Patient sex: M
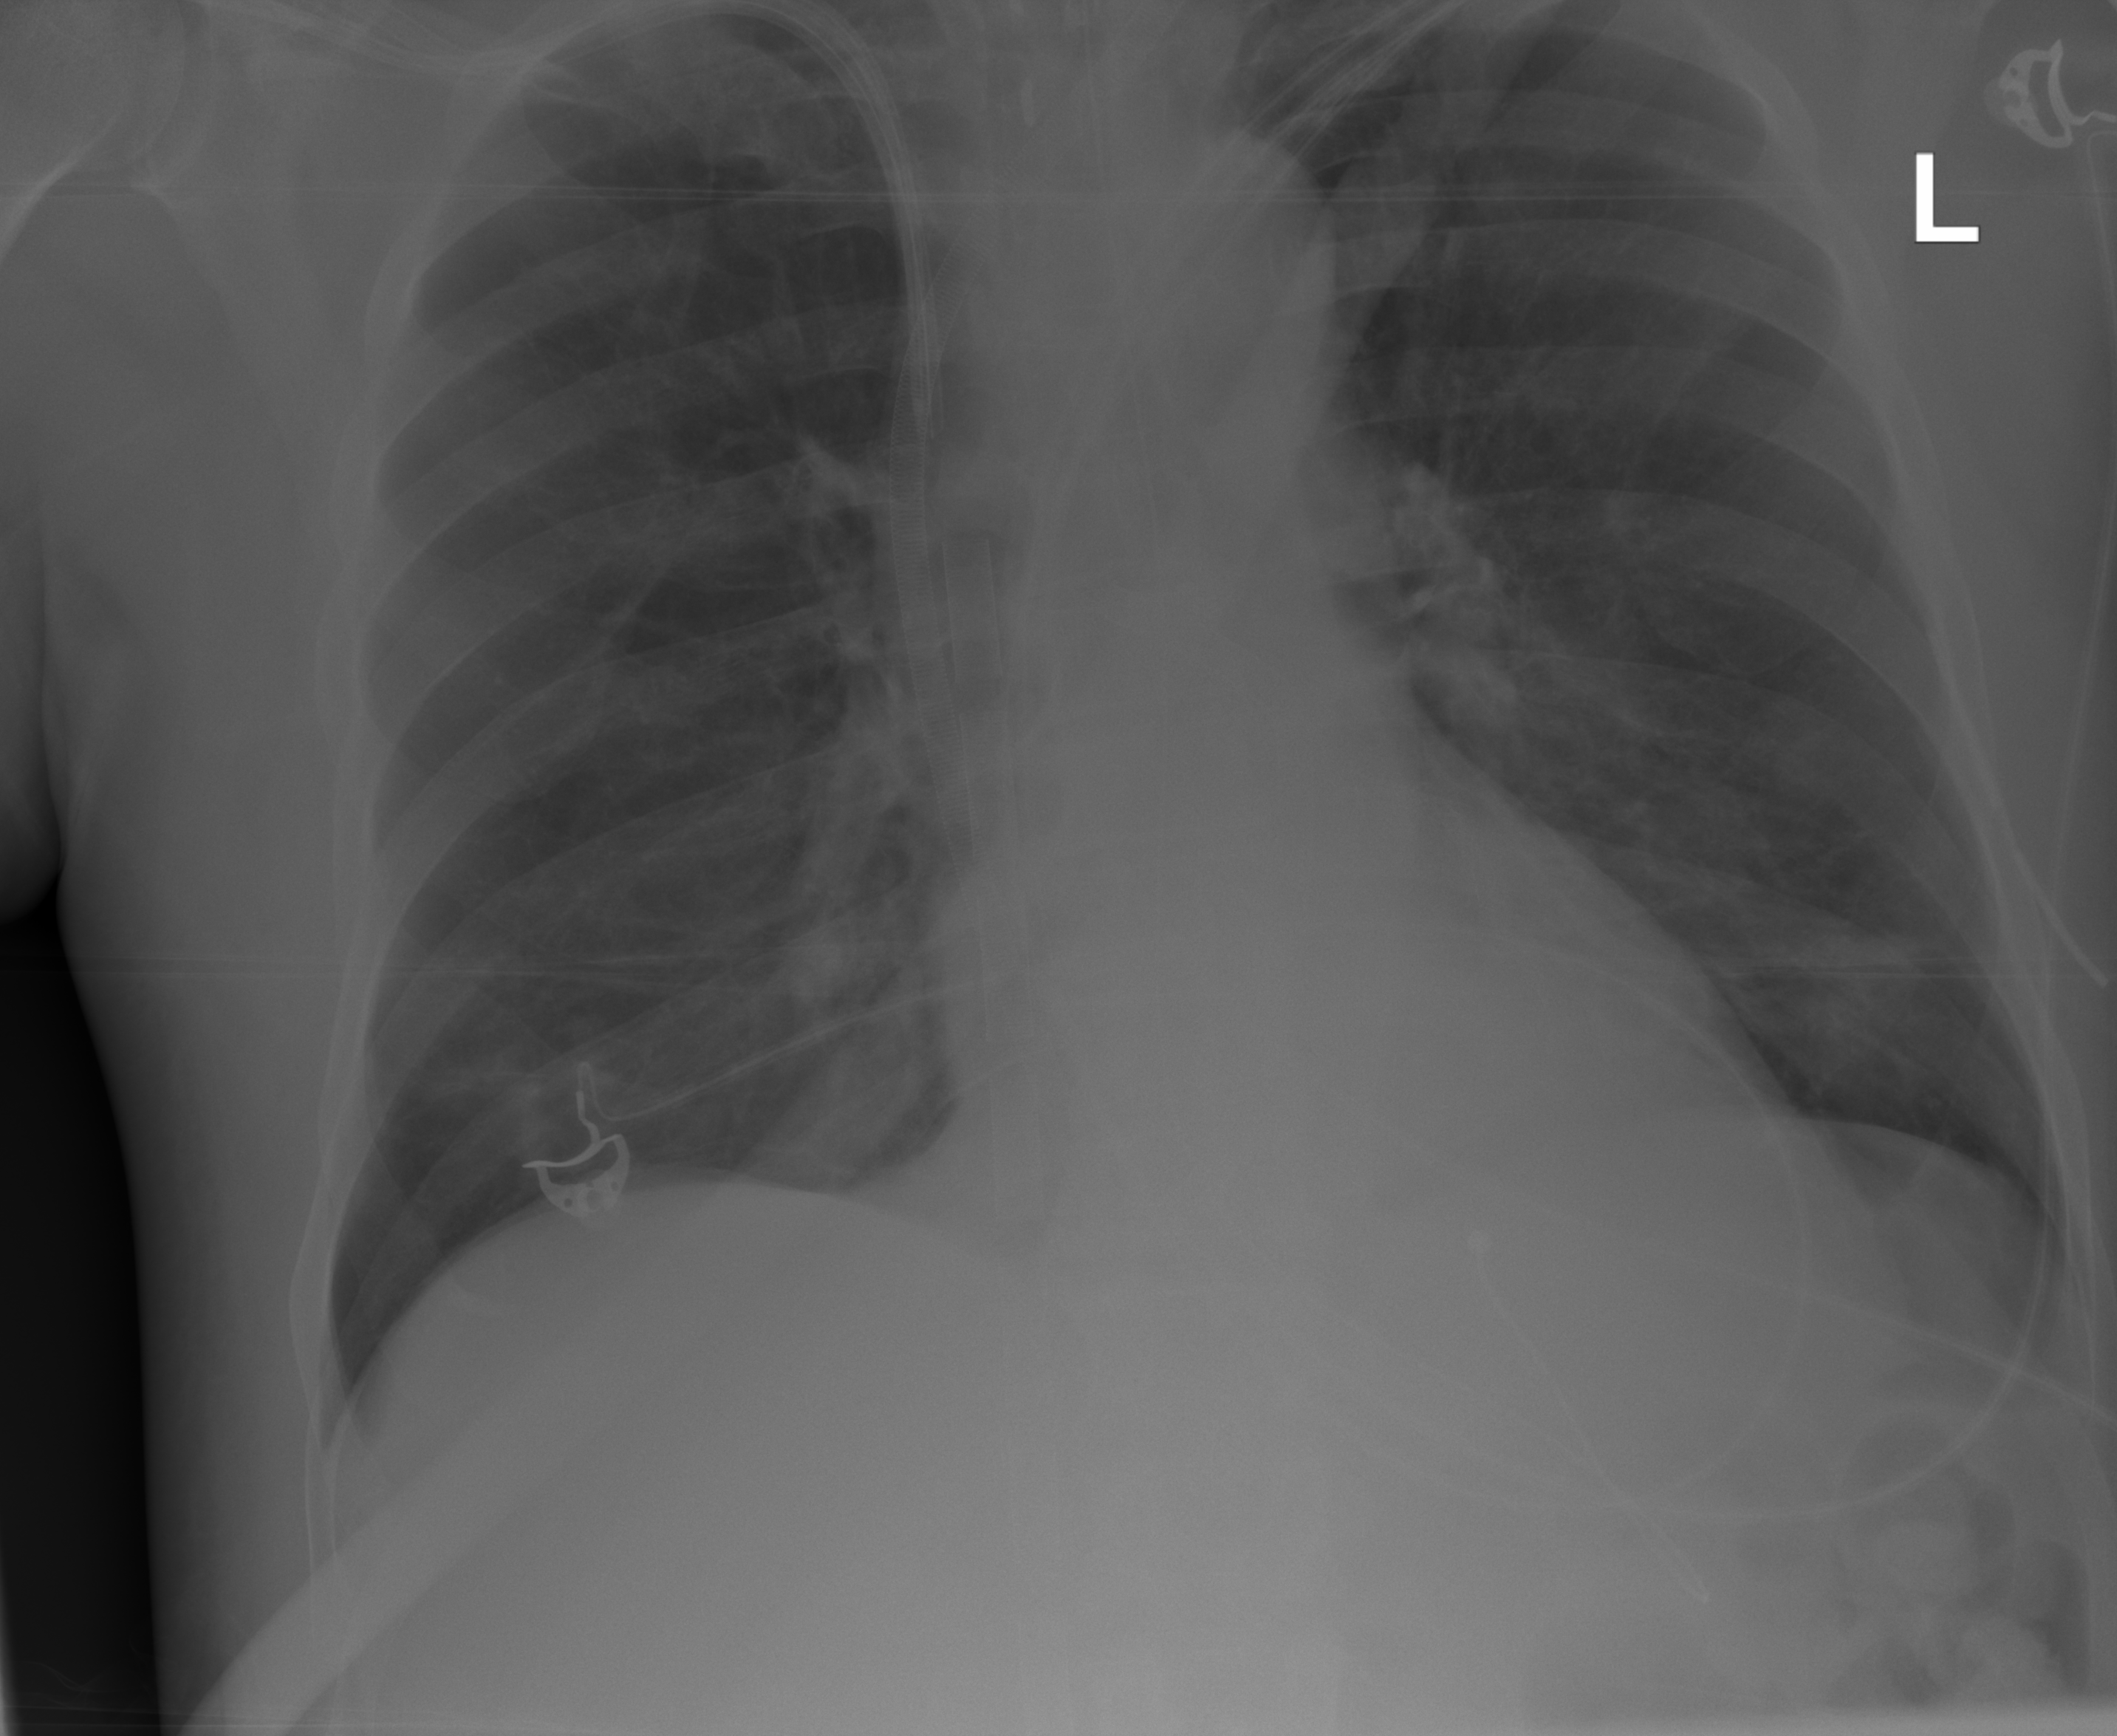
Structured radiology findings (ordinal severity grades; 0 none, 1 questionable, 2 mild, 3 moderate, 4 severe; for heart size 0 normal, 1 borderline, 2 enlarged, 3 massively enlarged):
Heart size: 0
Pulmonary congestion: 0
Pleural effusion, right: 0
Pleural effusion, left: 0
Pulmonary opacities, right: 0
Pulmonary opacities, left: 0
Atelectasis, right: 0
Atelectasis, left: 2